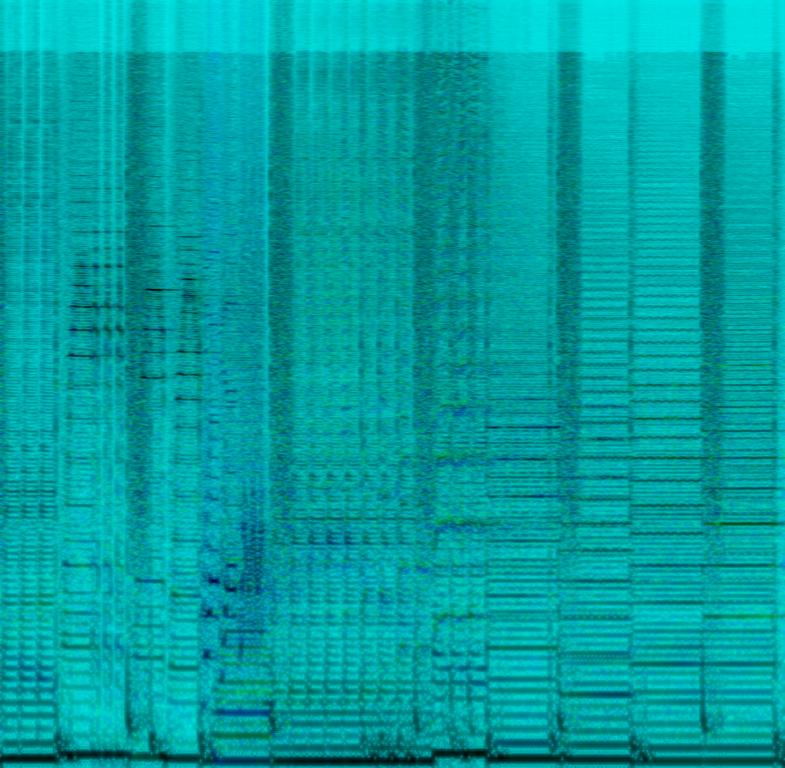
This is a drumstep piece which is a mixture of the genres drum & bass and dubstep. There is a fuzzy and aggressive synth bass sound playing the melody with the use of a vocoder. An electronic drum with a sound similar to a 909 kit is playing a simple beat in the rhythmic background. The song is mid tempo, but it still has a danceable aura. It could be used in sportswear advertisements or could be playing in the background of a nightclub.